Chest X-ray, AP view. Patient: 12 years old, sex F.
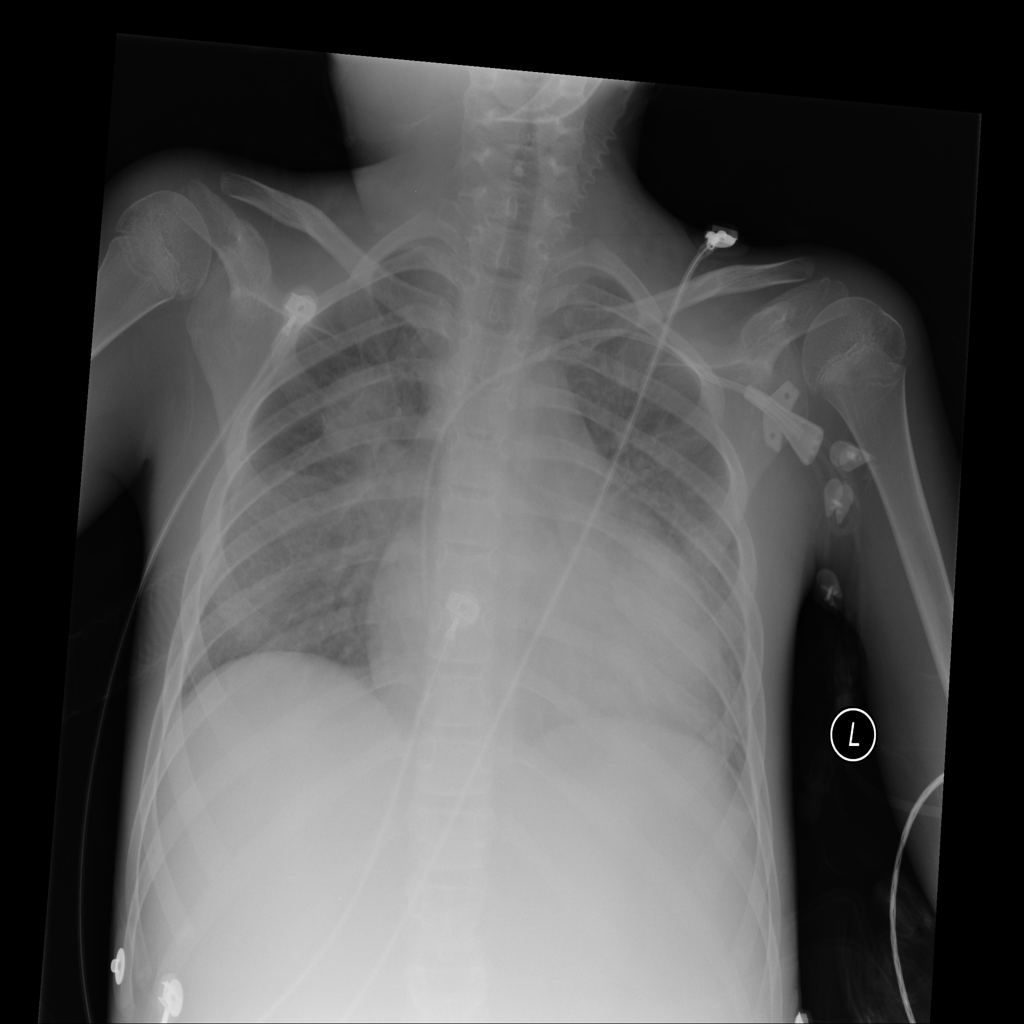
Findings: Edema, Mass